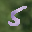
Label: 5